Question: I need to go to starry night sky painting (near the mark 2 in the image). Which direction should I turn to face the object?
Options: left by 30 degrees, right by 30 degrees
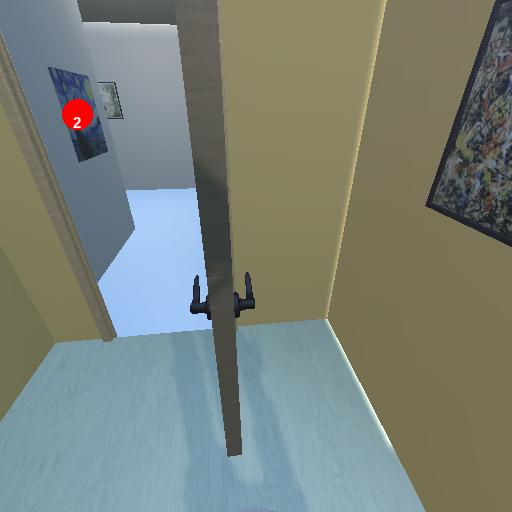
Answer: left by 30 degrees